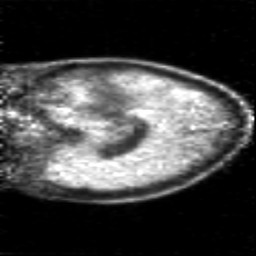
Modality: PET
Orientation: sagittal
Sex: female
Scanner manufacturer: siemens